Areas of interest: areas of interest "Residential"
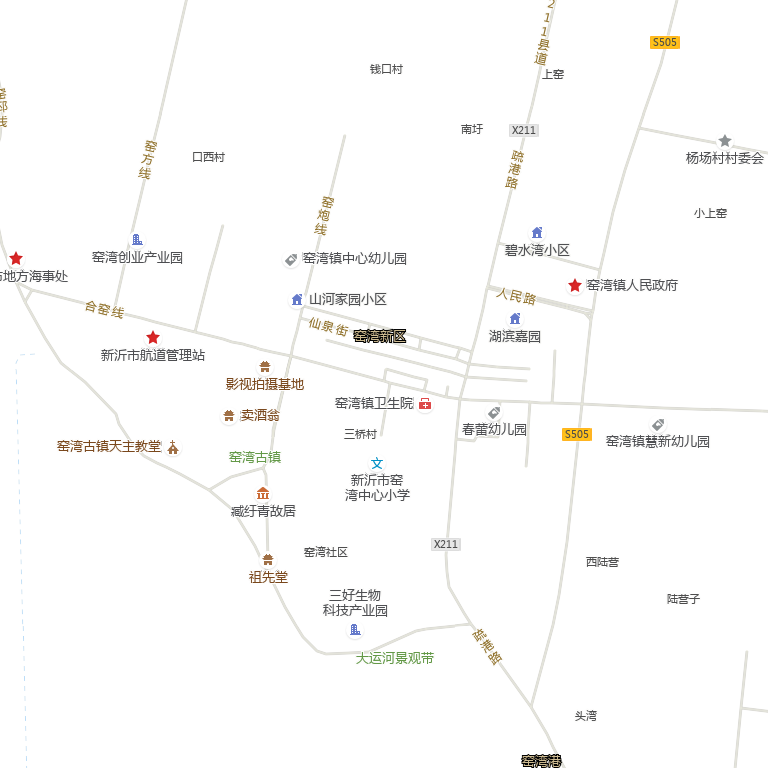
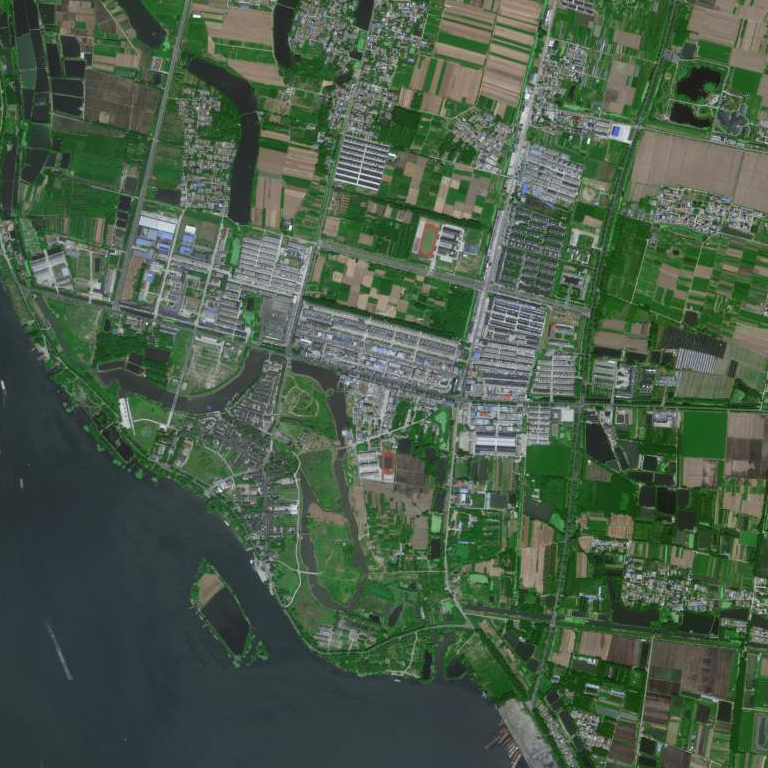